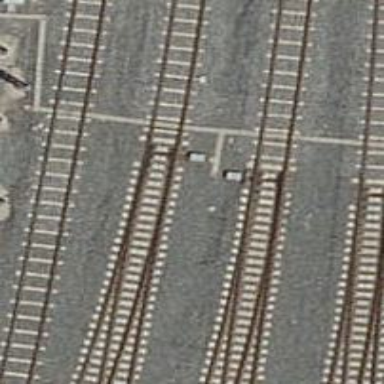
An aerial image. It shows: Railway switch.